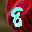
Label: 8